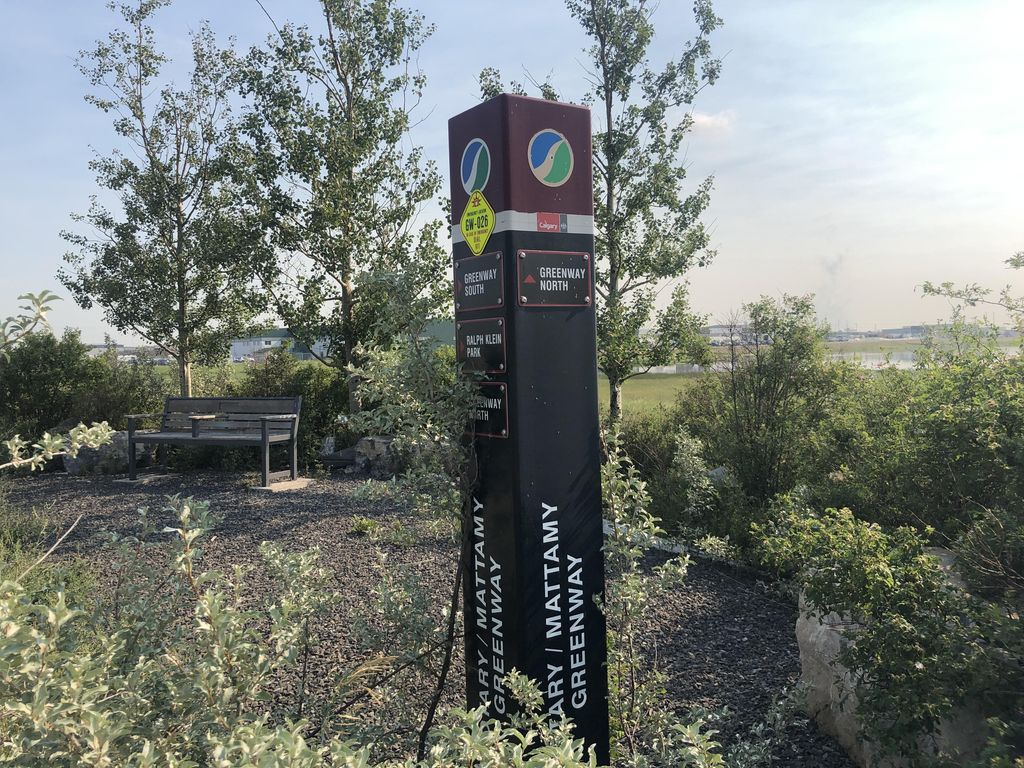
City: calgary